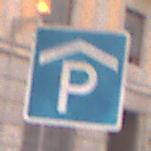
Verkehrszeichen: Parkhaus
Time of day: MorningAfternoon
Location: Outdoor (Urban)
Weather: PartlyCloudy
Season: NotSpecified
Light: Natural